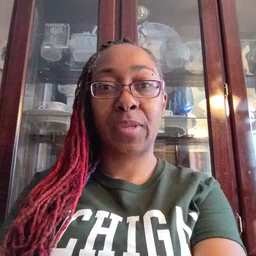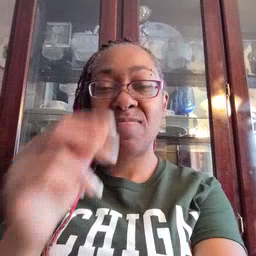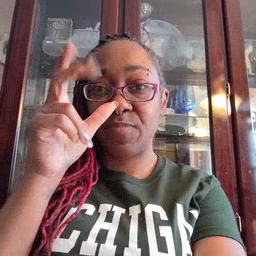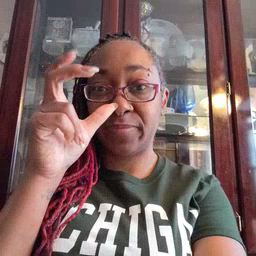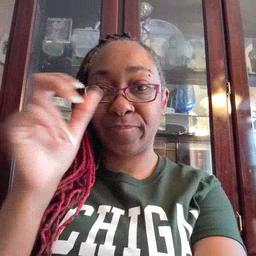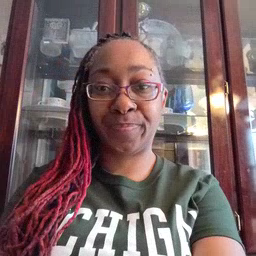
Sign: bug